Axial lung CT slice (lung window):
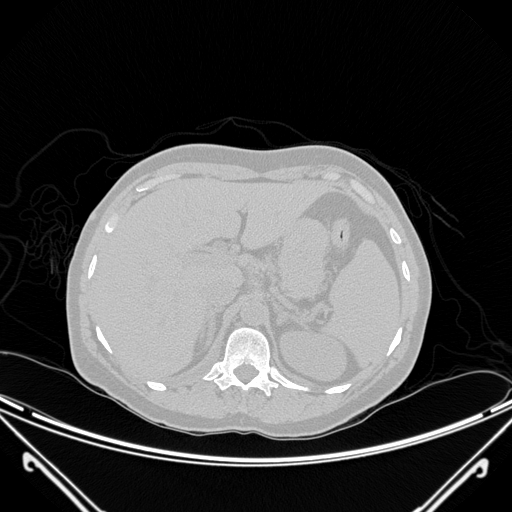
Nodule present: no